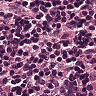
Metastatic tissue present: yes